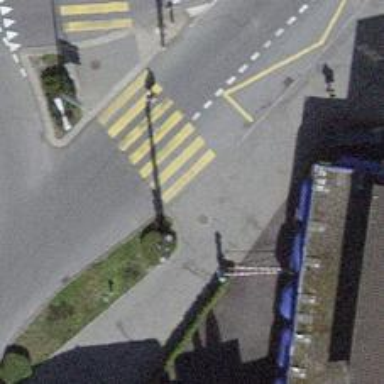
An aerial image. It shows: Kerb barrier.